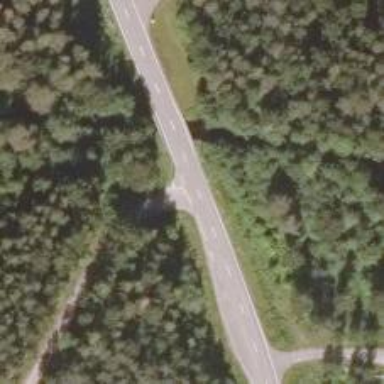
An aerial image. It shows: Asphalt road classified as tertiary.